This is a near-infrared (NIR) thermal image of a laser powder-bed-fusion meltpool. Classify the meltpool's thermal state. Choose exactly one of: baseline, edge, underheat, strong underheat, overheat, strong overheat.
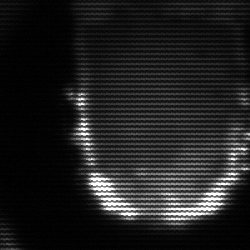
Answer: baseline